Question: I have a UITableView with a UIToolbar-like view at the bottom of the screen. I'd like to dynamically animate the toolbar to slide up and down to appear and disappear on the screen when the user takes certain actions on the table data. The problem I'm encountering is that when I animate the toolbar upward, it covers the last few letters of the index.
I'd like to shrink the index size as an animation, along with the toolbar animation. The standard UITableView index functionality doesn't provide us access to this view, just what the view displays, via 'sectionIndexTitlesForTableView'. What's the best way to go about modifying it in such a way?

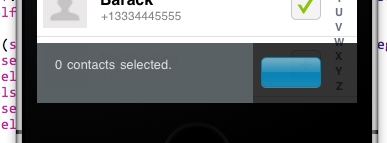
Answer: One way is to animate the entire table view height. This will also prevent your toolbar from covering basically the last cell in case they wanted to do something with it while the toolbar is up.
If you have a UITableViewController then you might have to move your code into a normal UIViewController.
Another way is to enumerate through the subviews of your table view and find the section title view that way, though I'm not sure if that would work very well.